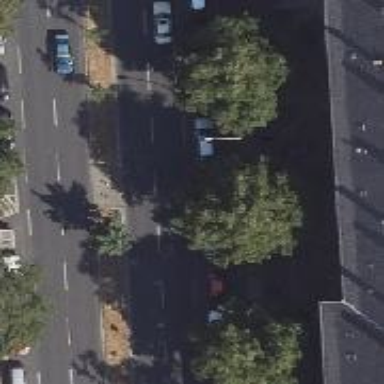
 there is parallel on-street parking lane and cycle track."